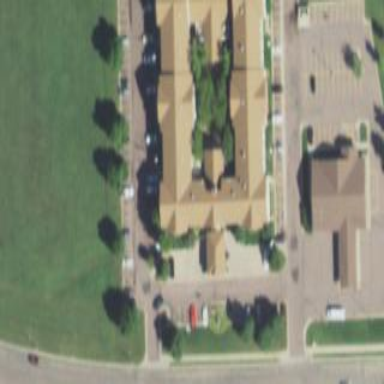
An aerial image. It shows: Hotel.